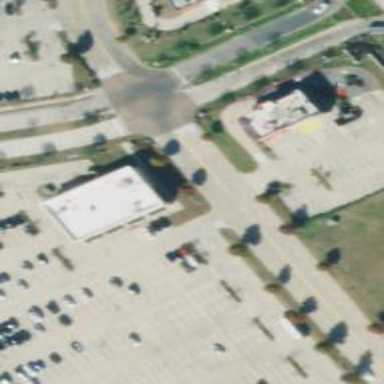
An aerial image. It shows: Parking space is available.